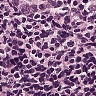
Metastatic tissue present: no